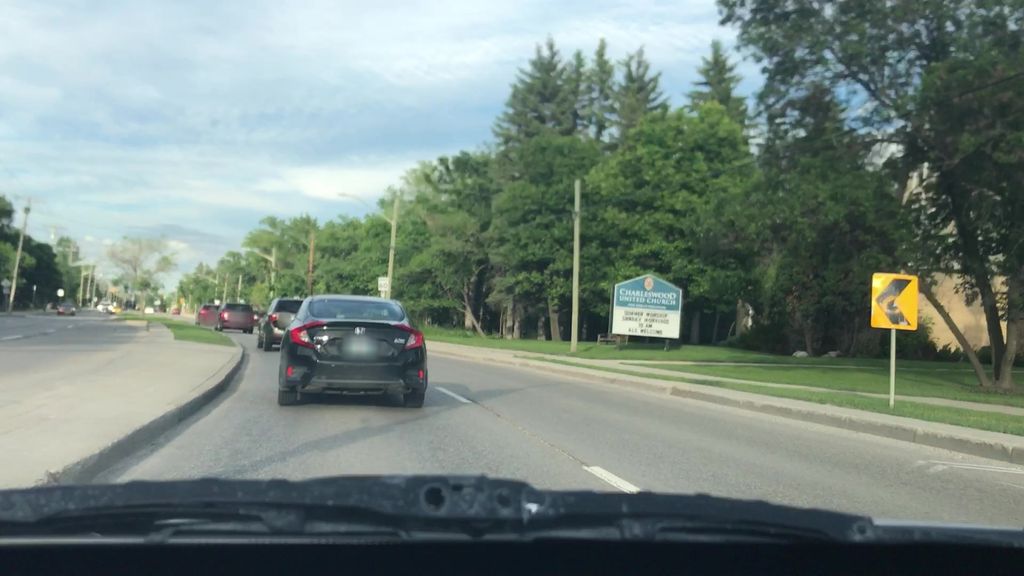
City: winnipeg